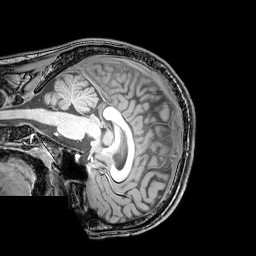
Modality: T1w
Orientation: sagittal
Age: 22
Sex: male
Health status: healthy
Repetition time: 0.081 s
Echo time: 0.037 s